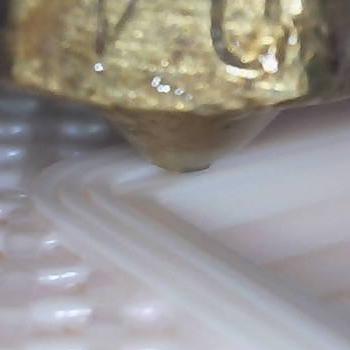
Flow rate: 66%